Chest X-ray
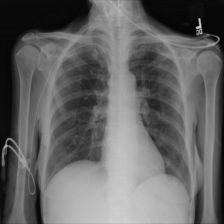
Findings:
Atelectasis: negative
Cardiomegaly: negative
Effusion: negative
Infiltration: negative
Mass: negative
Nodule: negative
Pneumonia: negative
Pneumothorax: negative
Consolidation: negative
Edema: negative
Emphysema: negative
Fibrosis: negative
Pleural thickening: negative
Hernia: negative